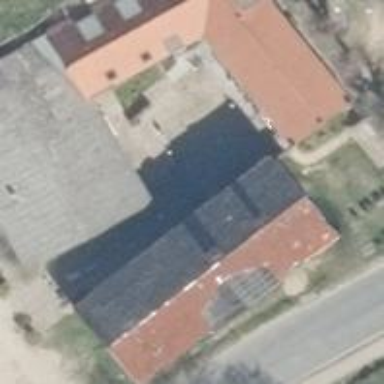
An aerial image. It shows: Restaurant.